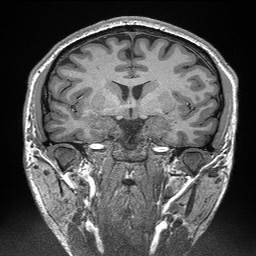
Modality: T1w
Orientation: sagittal
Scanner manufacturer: siemens
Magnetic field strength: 3 T
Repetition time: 2.3 s
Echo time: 0.00298 s